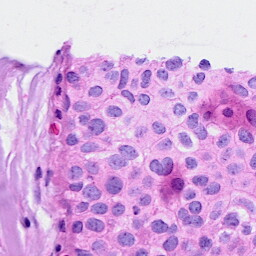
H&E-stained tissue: Breast